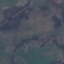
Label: Pasture